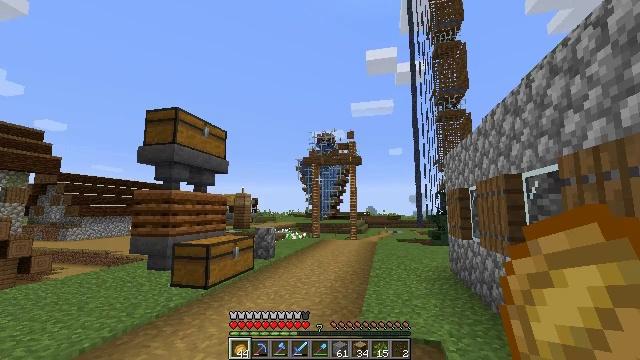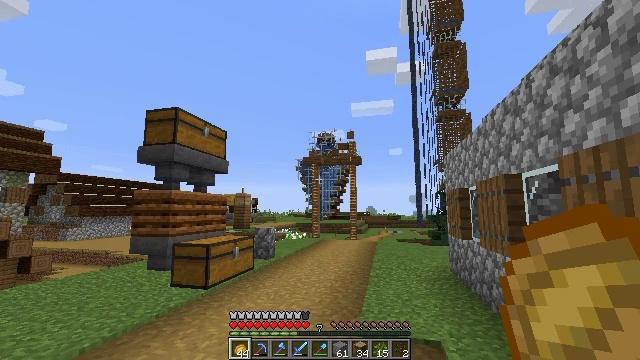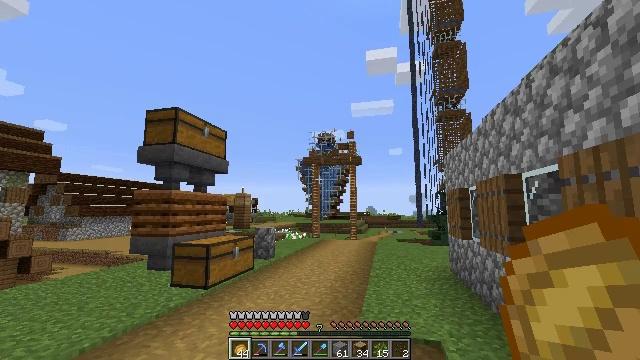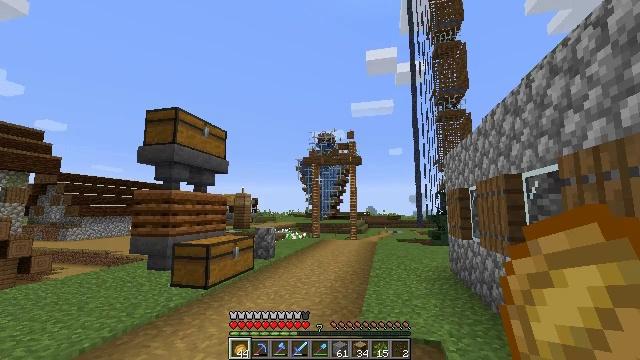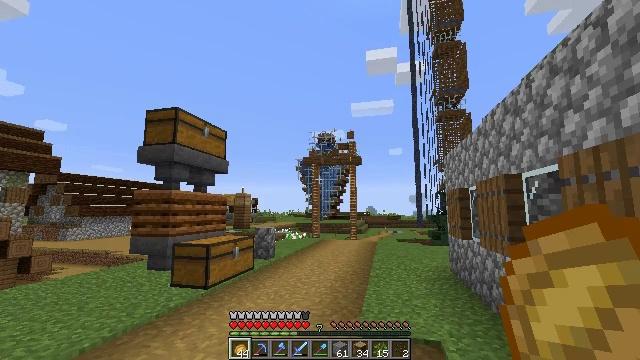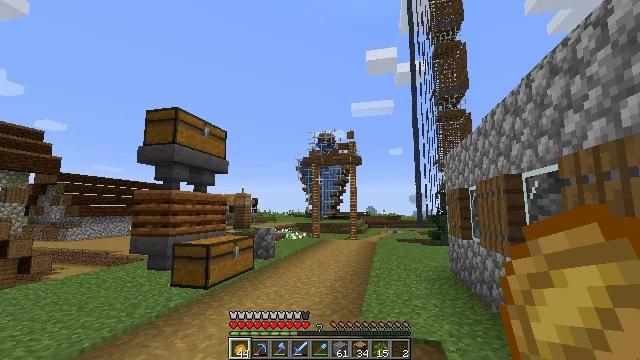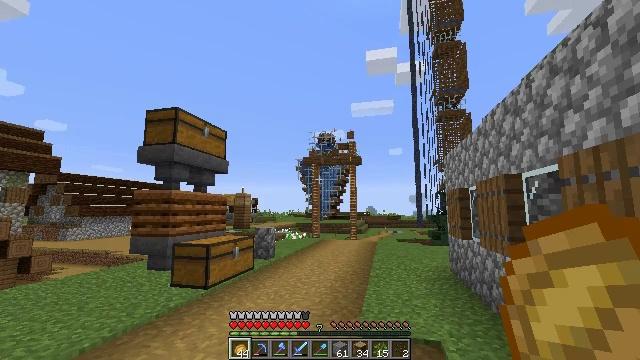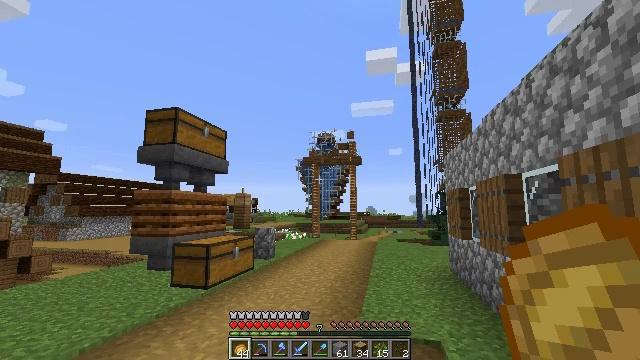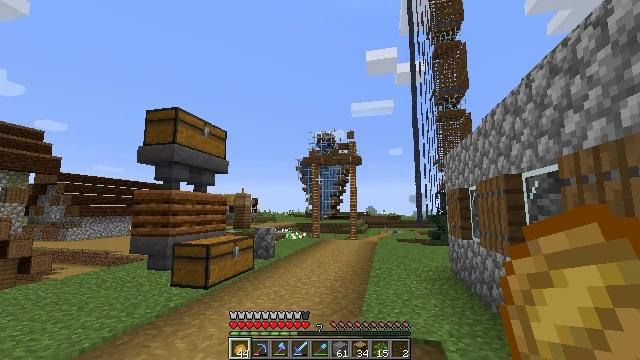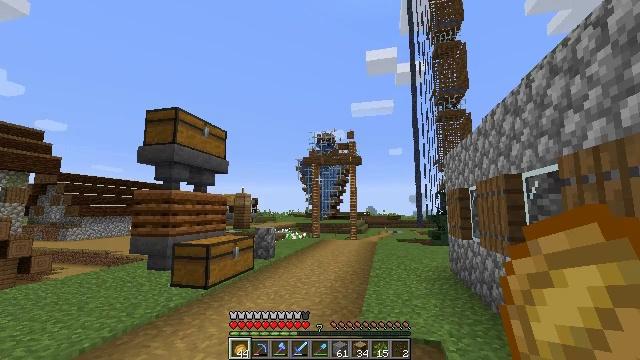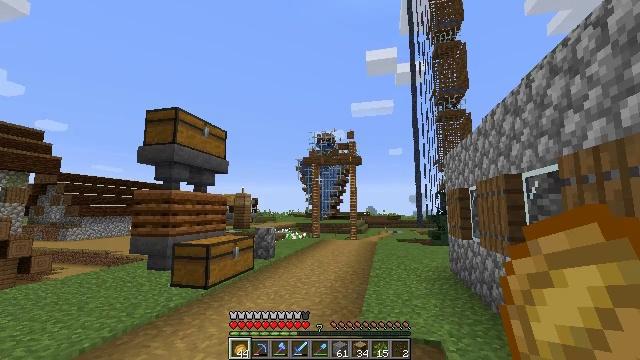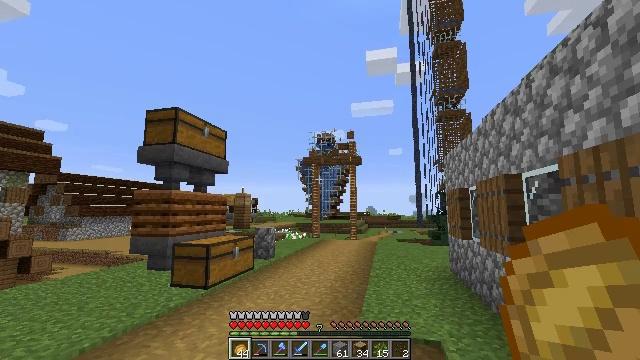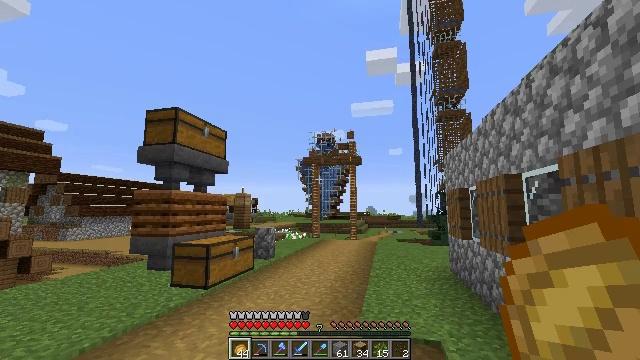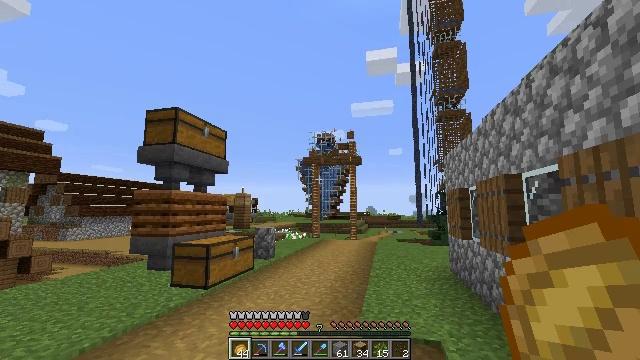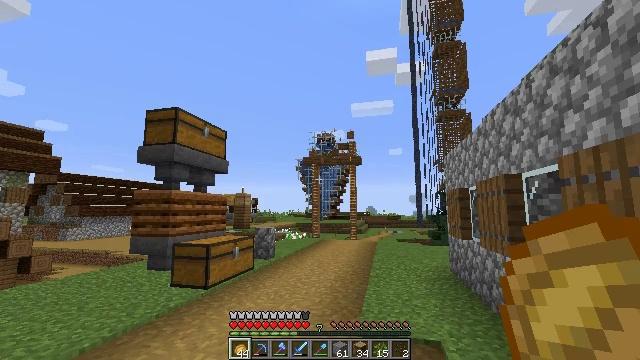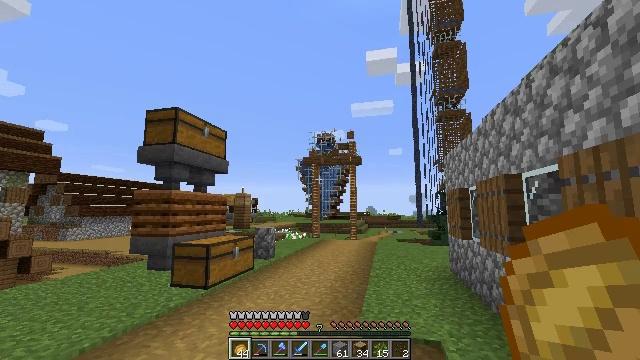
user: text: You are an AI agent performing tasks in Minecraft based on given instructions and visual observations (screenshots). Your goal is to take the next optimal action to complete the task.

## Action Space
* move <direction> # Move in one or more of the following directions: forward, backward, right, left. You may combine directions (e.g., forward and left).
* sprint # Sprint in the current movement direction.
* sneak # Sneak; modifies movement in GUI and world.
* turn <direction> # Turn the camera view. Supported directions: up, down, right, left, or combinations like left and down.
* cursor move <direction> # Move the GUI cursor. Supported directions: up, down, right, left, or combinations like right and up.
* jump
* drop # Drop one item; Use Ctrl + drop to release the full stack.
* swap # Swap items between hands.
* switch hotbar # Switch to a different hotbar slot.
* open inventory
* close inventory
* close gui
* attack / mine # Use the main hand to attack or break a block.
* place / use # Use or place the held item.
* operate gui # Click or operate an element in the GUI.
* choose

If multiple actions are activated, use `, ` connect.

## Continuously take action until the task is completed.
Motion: motion action
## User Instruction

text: Recover the brewing stand by mining it.
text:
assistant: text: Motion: no_op
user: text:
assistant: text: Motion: no_op
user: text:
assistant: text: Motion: no_op
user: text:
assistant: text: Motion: no_op
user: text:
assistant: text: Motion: no_op
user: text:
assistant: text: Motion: no_op
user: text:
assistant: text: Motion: no_op
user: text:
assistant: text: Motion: no_op
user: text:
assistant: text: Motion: no_op
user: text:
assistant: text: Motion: no_op
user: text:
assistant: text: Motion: no_op
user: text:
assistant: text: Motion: no_op
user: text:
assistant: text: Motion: no_op
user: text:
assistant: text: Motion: no_op
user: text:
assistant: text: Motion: no_op
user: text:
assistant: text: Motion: no_op
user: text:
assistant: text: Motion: no_op
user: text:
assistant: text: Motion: no_op
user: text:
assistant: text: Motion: no_op
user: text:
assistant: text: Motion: no_op
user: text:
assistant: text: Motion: no_op
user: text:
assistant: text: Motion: no_op
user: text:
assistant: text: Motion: no_op
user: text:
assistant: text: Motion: no_op
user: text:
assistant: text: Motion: no_op
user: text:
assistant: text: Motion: no_op
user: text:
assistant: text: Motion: no_op
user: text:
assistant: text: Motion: no_op
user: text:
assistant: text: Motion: no_op
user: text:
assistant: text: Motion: no_op